Question: I've got a problem with an android layout.
I've got one line with three TextViews: a job title, an age and a date.
I want the date to be aligned to the right and the job title to the left. The age should be aligned right to the job title.
The problem is that the job title can become very long. I want that it does not overlap the other to views but gets truncated automatically instead. The other two text views should always be visible.
Any ideas how I can achieve this? I want my layout to span the whole width of the screen and thus don't want to work with absolute widths.
My layout looks as follows:
'''
<?xml version="1.0" encoding="utf-8"?>
<RelativeLayout xmlns:android="http://schemas.android.com/apk/res/android"
android:orientation="horizontal"
android:layout_width="match_parent"
android:layout_height="match_parent"
>
<TextView
android:layout_width="wrap_content"
android:layout_height="wrap_content"
android:text="Softwaredeveloper and some more very long job titles so that the text overflows"
android:id="@+id/occupation"
android:layout_gravity="left|center_vertical"
android:padding="5dp"
android:layout_alignParentLeft="true"
android:layout_alignParentTop="true"
android:singleLine="true"
android:ellipsize="end"/>
<TextView
android:layout_width="wrap_content"
android:layout_height="wrap_content"
android:text="(32)"
android:id="@+id/age"
android:layout_gravity="left|center_vertical"
android:padding="5dp"
android:layout_alignParentLeft="false"
android:layout_alignParentTop="true"
android:layout_toRightOf="@+id/occupation"
android:singleLine="true"/>
<TextView
android:layout_width="wrap_content"
android:layout_height="wrap_content"
android:text="01.02.2013"
android:id="@+id/date"
android:layout_alignParentLeft="false"
android:layout_alignParentTop="true"
android:layout_alignParentRight="true"
android:singleLine="true"
android:padding="5dp"/>
</RelativeLayout>
'''
And this is what I get:

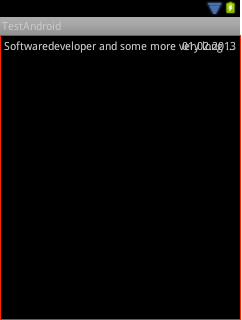
Answer: try this :
'''
<LinearLayout xmlns:android="http://schemas.android.com/apk/res/android"
android:orientation="horizontal"
android:layout_width="match_parent"
android:layout_height="wrap_content">
<TextView
android:layout_width="wrap_content"
android:layout_height="wrap_content"
android:text="Softwaredeveloper and some more very long job titles so that the text overflows"
android:id="@+id/occupation"
android:padding="5dp"
android:singleLine="true"
android:layout_weight="1"
android:ellipsize="end"/>
<TextView
android:layout_width="wrap_content"
android:layout_height="wrap_content"
android:text="(32)"
android:id="@+id/age"
android:padding="5dp"
android:singleLine="true"/>
<TextView
android:layout_width="wrap_content"
android:layout_height="wrap_content"
android:text="01.02.2013"
android:id="@+id/date"
android:singleLine="true"
android:padding="5dp"/>
</LinearLayout>
'''
now try this , it's working fine :
'''
<TableLayout
xmlns:android="http://schemas.android.com/apk/res/android"
android:layout_width="match_parent"
android:layout_height="wrap_content"
android:stretchColumns="1"
android:shrinkColumns="0">
<TableRow>
<TextView
android:id="@+id/occupation"
android:layout_width="wrap_content"
android:layout_height="wrap_content"
android:ellipsize="end"
android:singleLine="true"
android:text="Softwaaaaaaa aared " />
<TextView
android:id="@+id/age"
android:layout_width="wrap_content"
android:layout_height="wrap_content"
android:singleLine="true"
android:text="(32)" />
<TextView
android:id="@+id/date"
android:layout_width="wrap_content"
android:layout_height="wrap_content"
android:singleLine="true"
android:text="01.02.2013" />
</TableRow>
</TableLayout>
'''